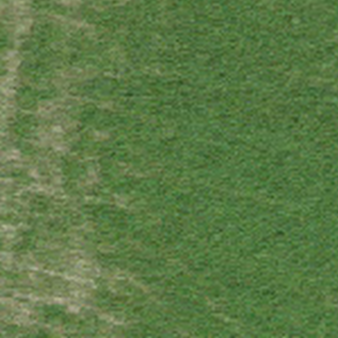
Label: other